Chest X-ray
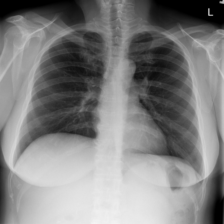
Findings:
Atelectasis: negative
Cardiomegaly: negative
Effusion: negative
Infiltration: negative
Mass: negative
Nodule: negative
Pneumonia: negative
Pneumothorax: negative
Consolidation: negative
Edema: negative
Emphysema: negative
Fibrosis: negative
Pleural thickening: negative
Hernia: negative